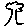
Label: tree